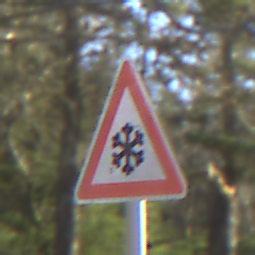
Verkehrszeichen: SchneeOderEisglaette
Umgebung: Outdoor, Nature
Tageszeit: MorningAfternoon
Wetter: Clear
Licht: Natural
Jahreszeit: Winter
Kontrast: HighContrast